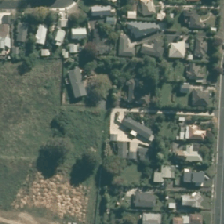
Land cover: urban_parkland